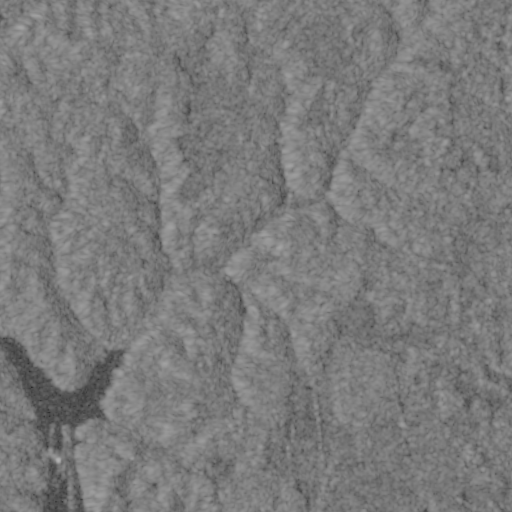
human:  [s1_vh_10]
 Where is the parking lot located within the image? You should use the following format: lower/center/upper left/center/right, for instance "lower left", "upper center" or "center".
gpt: The parking lot is located in the lower left of the image.
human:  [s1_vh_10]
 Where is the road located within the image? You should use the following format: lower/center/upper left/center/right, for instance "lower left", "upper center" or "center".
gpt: There is no road in the image.

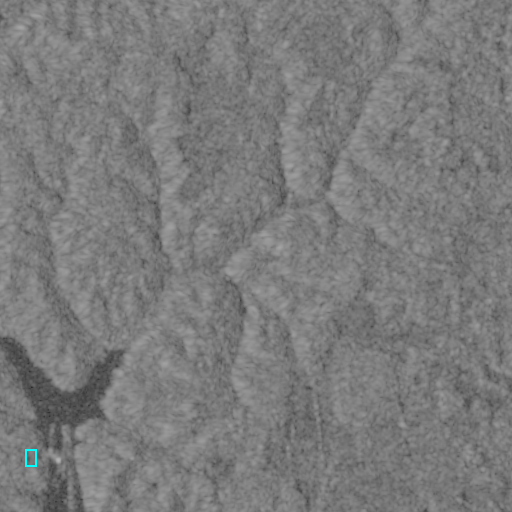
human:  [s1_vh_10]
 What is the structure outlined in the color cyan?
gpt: The structure outlined in cyan is a parking lot.
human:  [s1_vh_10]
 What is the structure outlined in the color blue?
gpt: There is no blue outline.